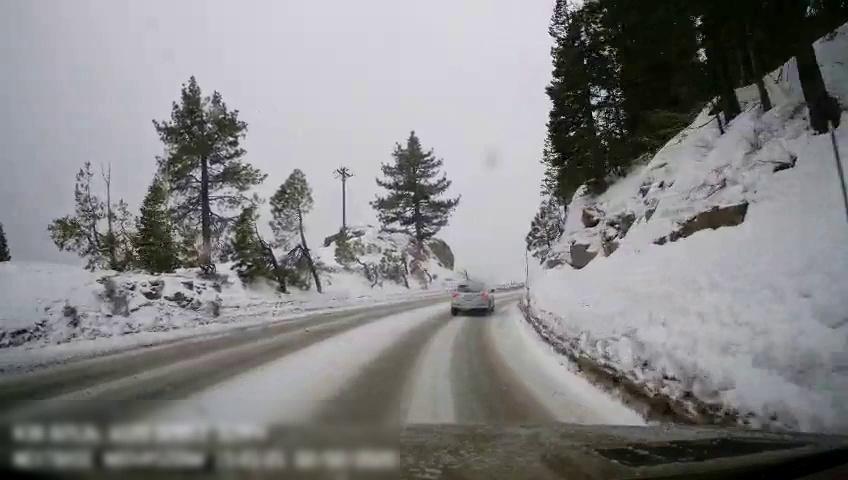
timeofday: Day
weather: Snowy
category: Drivable Space
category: Vehicles | SUV